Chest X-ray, AP view. Patient: 46 years old, sex F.
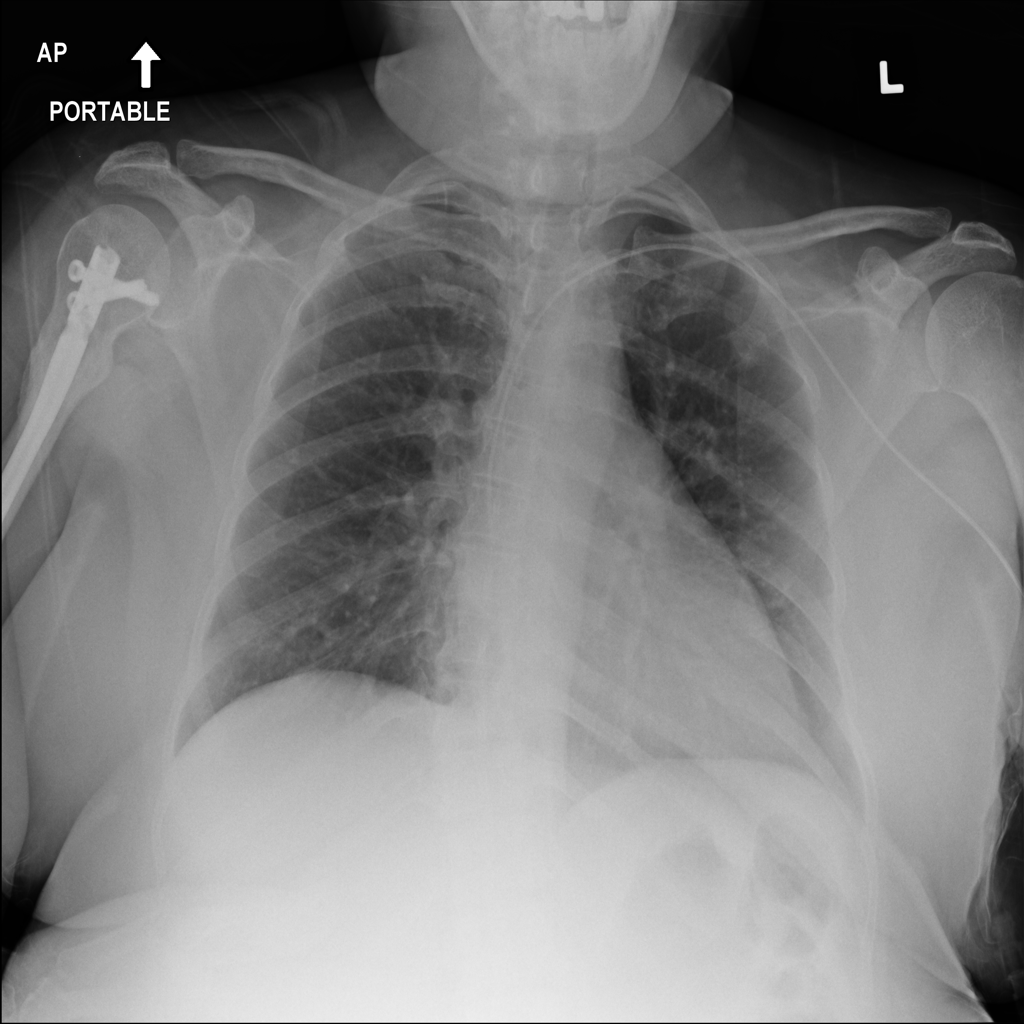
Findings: No Finding